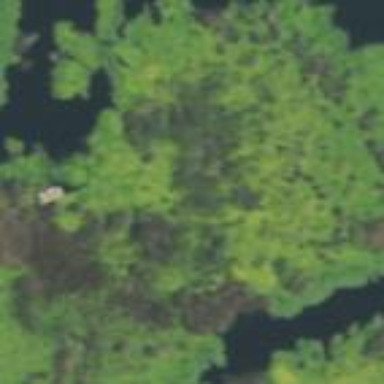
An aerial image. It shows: Marsh wetland.